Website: macys
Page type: account-selection
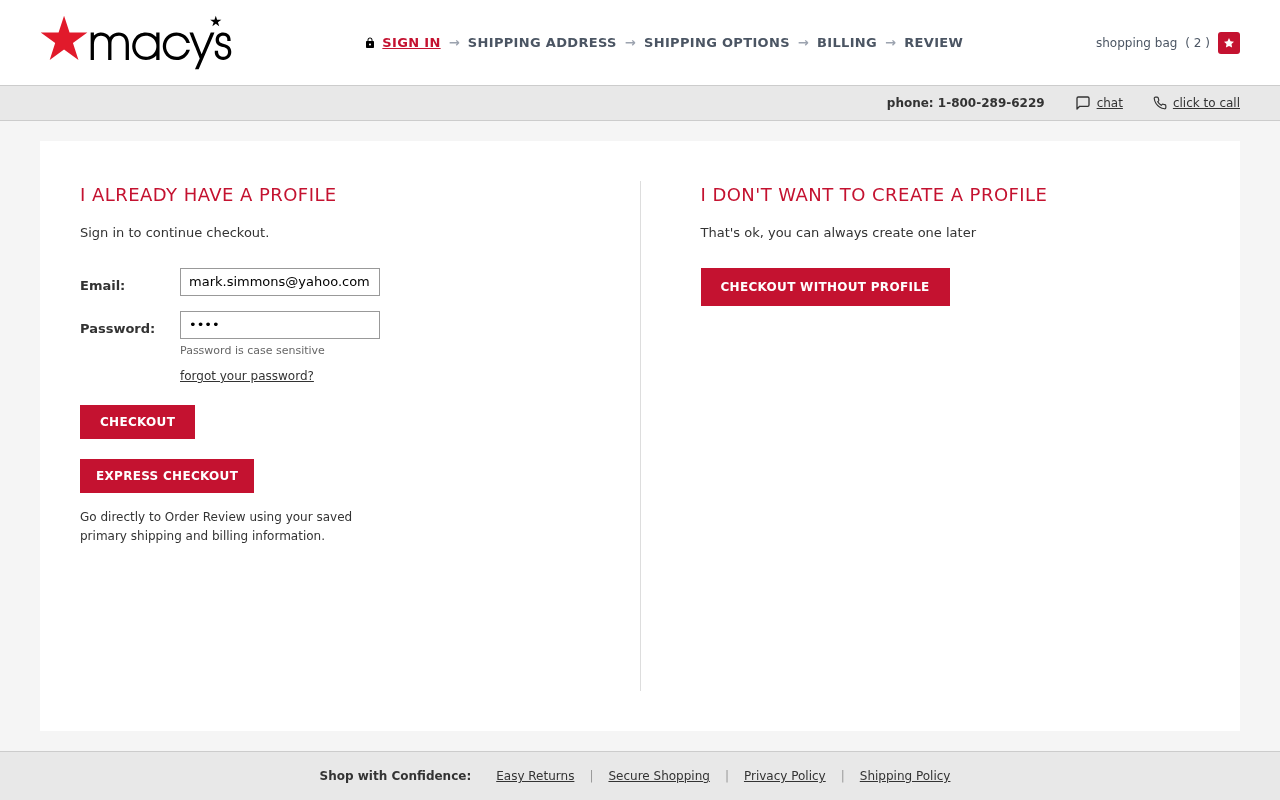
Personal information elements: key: PII_EMAIL
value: mark.simmons@yahoo.com
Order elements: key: ORDER_NUM_ITEMS
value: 2